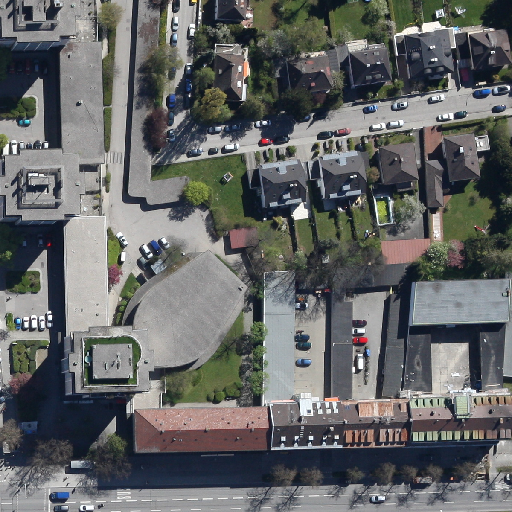
Referring expression: light-duty vehicle in the parking area